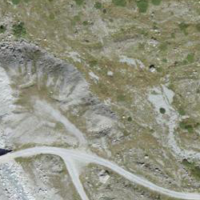
EUNIS habitat code: 31
Species observed at this site:
Oenanthe oenanthe
Arianta arbustorum
Anthus spinoletta